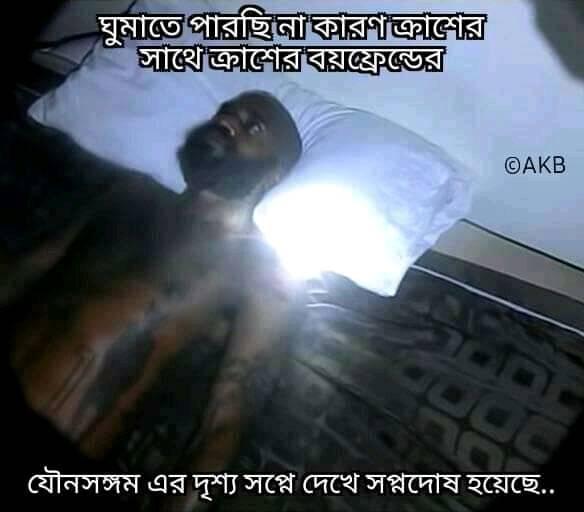
Caption: ঘুমাতে পারছি না কারণ ক্রাশের সাথে ক্রাশের বয়ফ্রেন্ডের    যৌনসঙ্গম এর দৃশ্য স্বপ্নে দেখে স্বপ্নদোষ হয়েছে
Label: hate